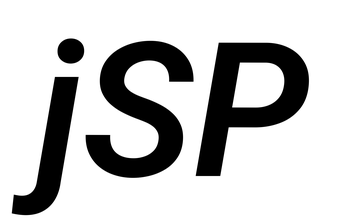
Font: Roboto-Italic_SemiBold_Italic